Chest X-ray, PA view. Patient: 47 years old, sex M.
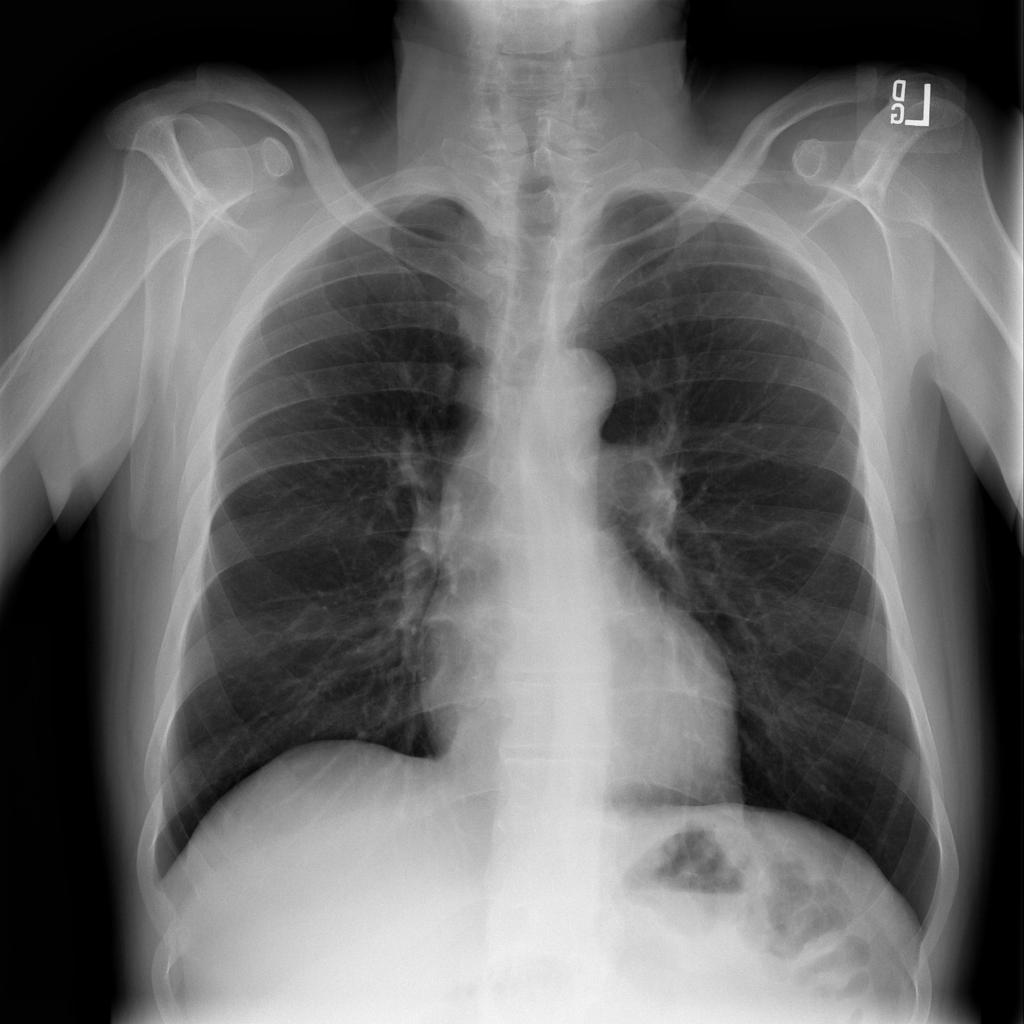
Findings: No Finding